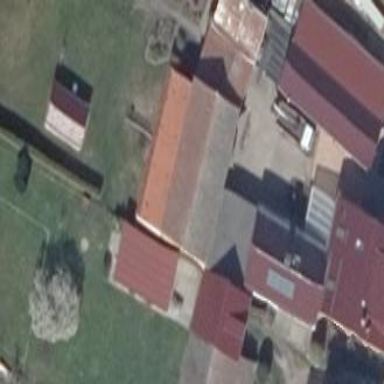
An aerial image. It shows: Detached building with gabled roof.